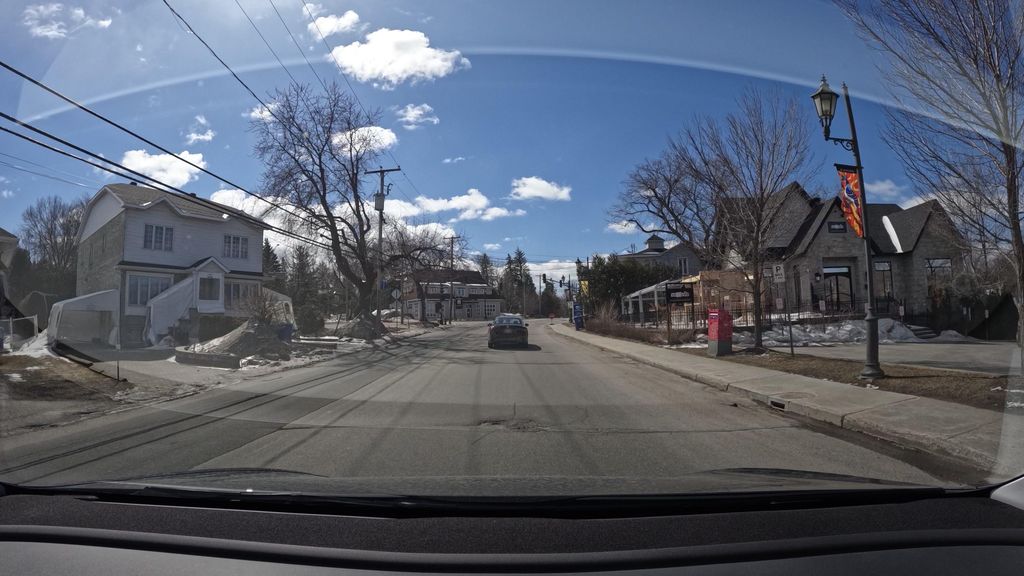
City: montreal